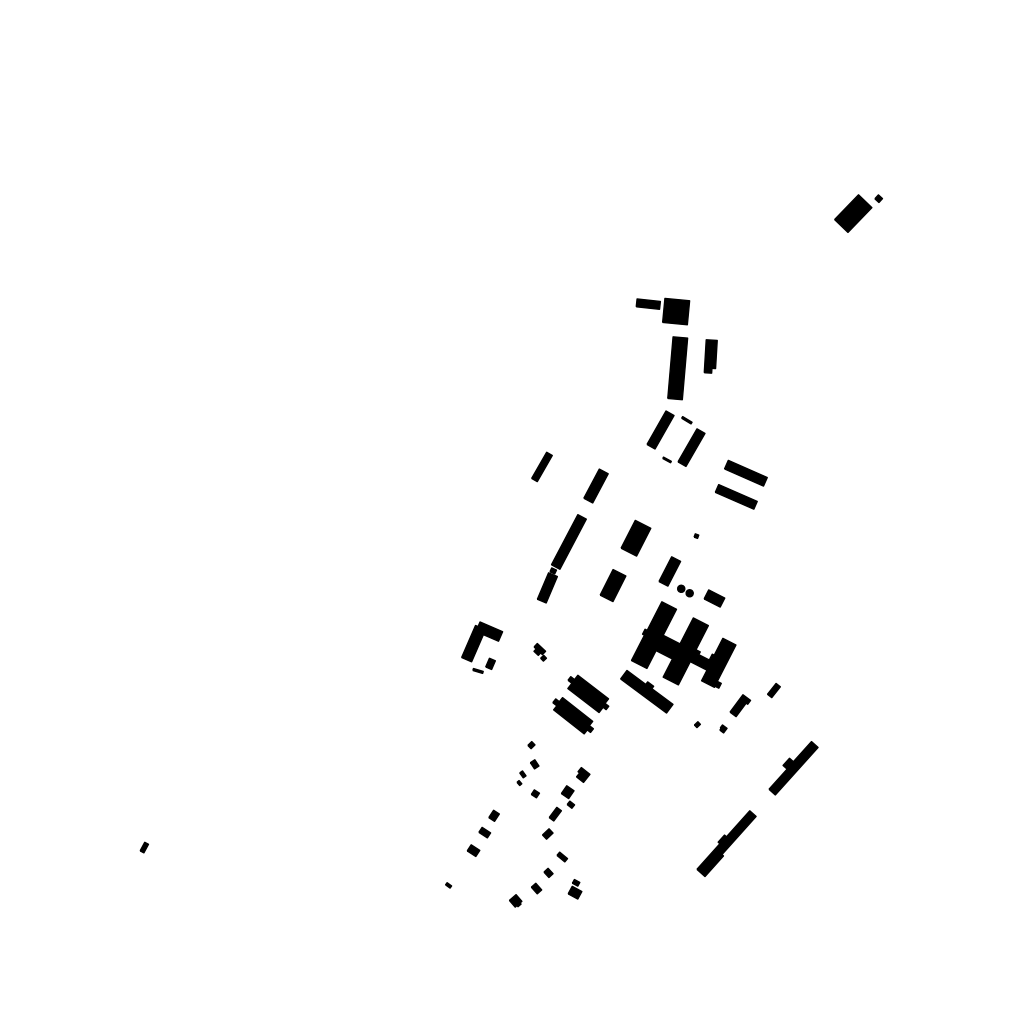
Tags: overhead vector_map, agriculture, industrial, recreation, residential, special, soviet, individual_rise, density_1, Building, 1.0 km²